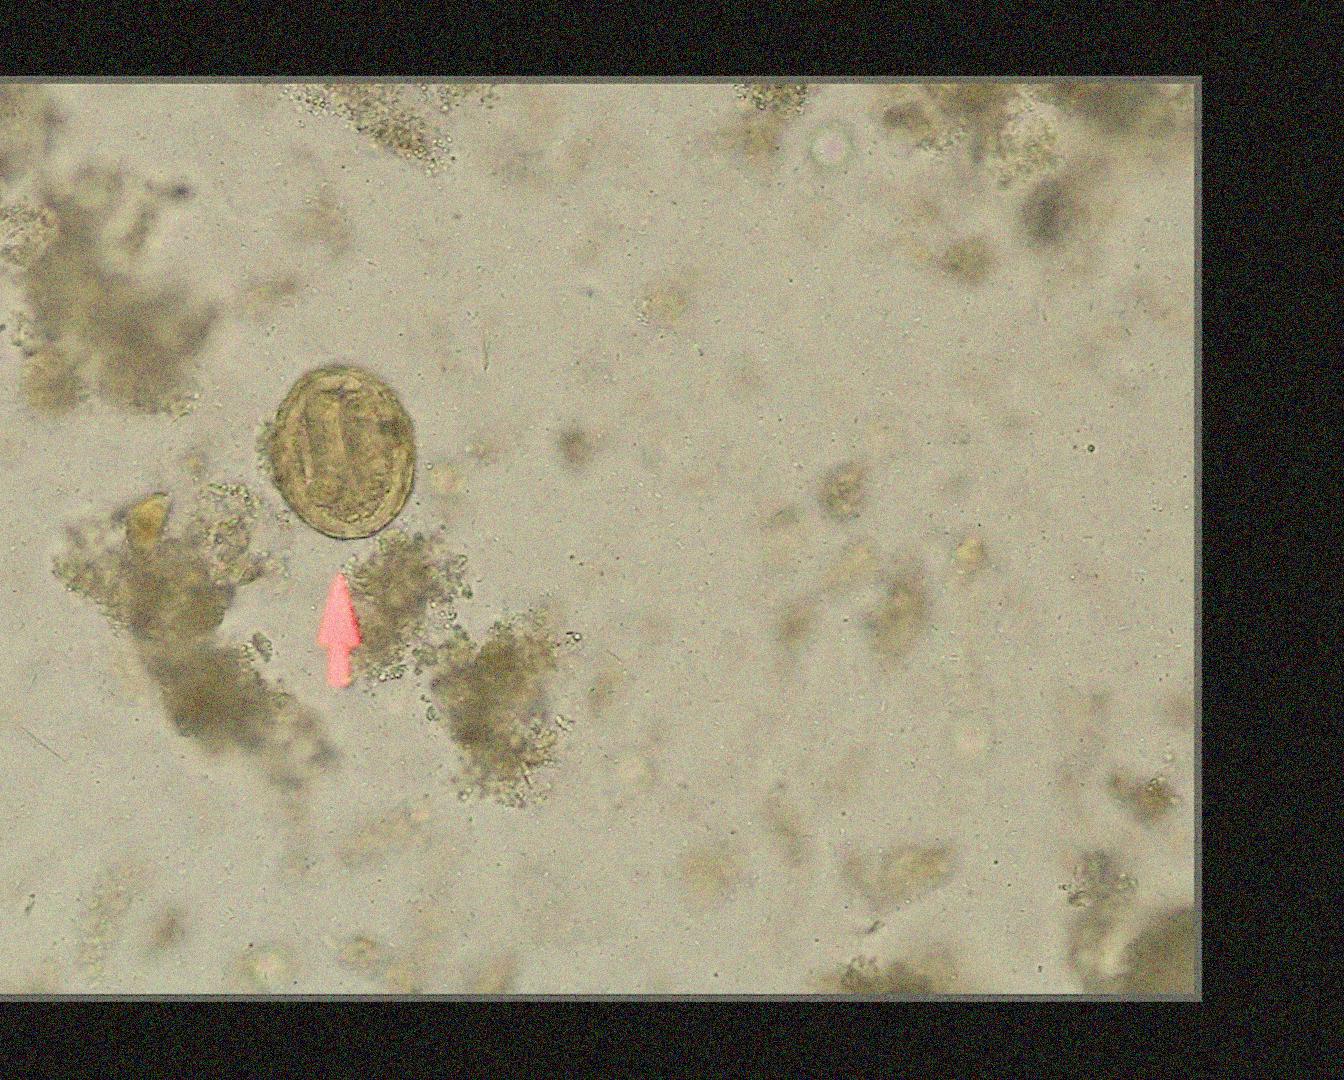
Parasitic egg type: Ascaris lumbricoides